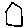
Label: house